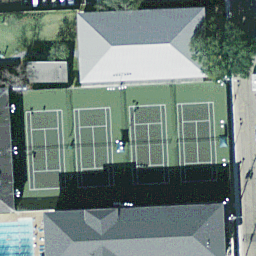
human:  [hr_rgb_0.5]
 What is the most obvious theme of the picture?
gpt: tennis court